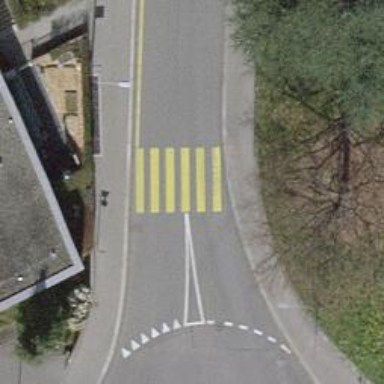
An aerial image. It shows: Kerb serving as barrier.